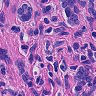
Metastatic tissue present: yes